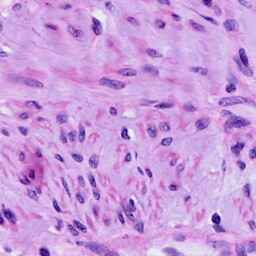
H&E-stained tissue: Cervix